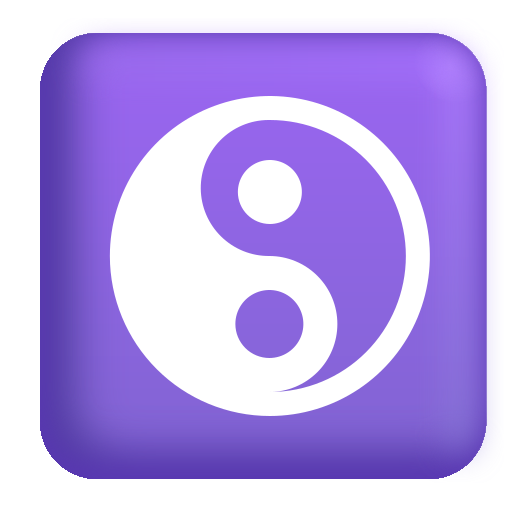
yin yang color